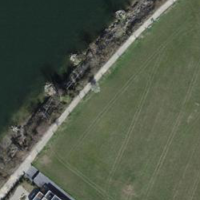
EUNIS habitat code: 53
Species observed at this site:
Tachybaptus ruficollis
Corvus corone
Actitis hypoleucos
Fulica atra
Alcedo atthis
Anthus spinoletta
Dendrocopos major
Aegithalos caudatus
Chroicocephalus ridibundus
Larus michahellis
Cygnus olor
Ardea alba
Gavia immer
Erithacus rubecula
Pica pica
Phoenicurus ochruros
Sitta europaea
Sedum hispanicum
Tringa ochropus
Motacilla cinerea
Cyanistes caeruleus
Anas platyrhynchos
Alopochen aegyptiaca
Aythya fuligula
Passer domesticus
Fringilla coelebs
Mareca penelope
Lamium purpureum
Turdus merula
Phalacrocorax carbo
Parus major
Mergus merganser
Cinclus cinclus
Ciconia ciconia
Motacilla alba